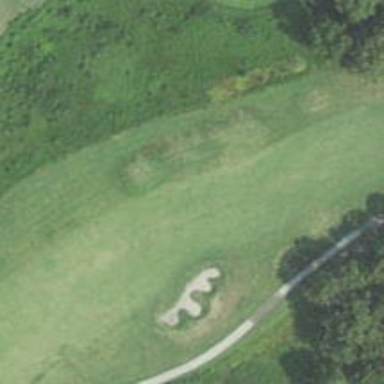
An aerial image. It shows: Golf hole.